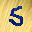
Label: 5